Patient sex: M
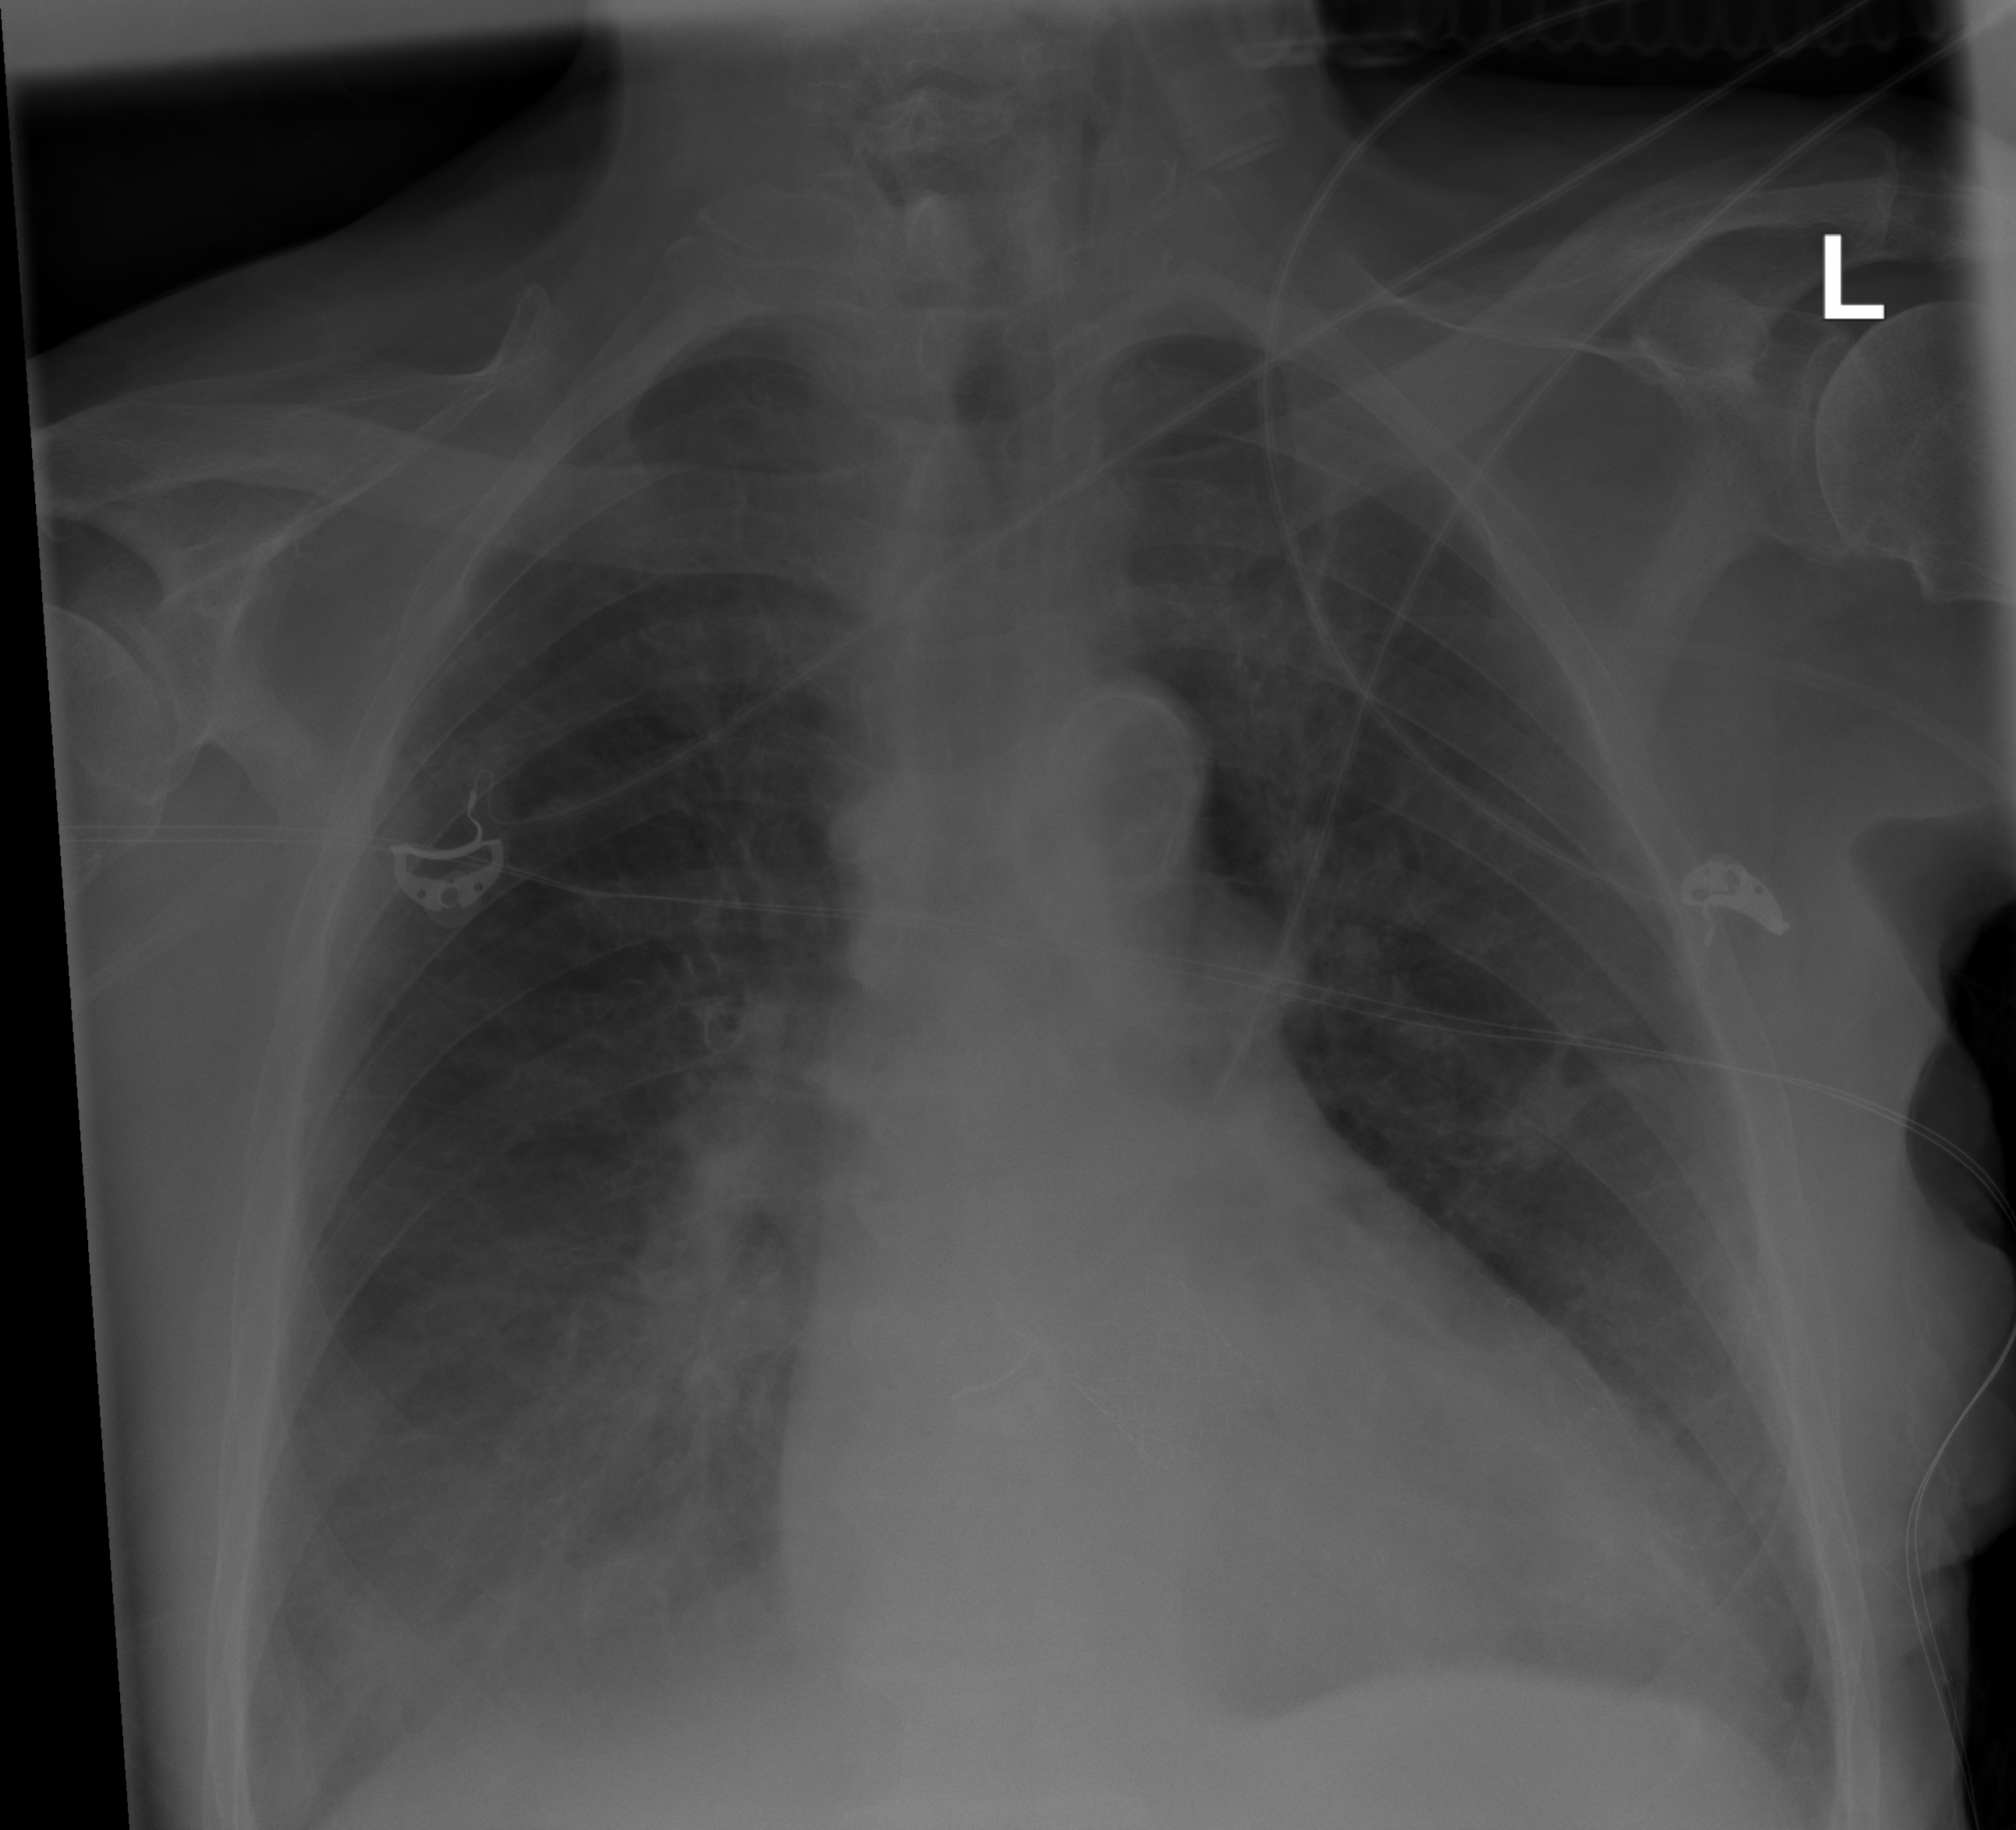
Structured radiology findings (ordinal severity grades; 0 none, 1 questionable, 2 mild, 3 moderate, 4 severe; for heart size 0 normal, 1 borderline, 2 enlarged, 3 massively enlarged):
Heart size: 2
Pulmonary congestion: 2
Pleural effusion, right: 2
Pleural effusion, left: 0
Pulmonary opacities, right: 0
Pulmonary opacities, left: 0
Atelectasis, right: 2
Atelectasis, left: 0